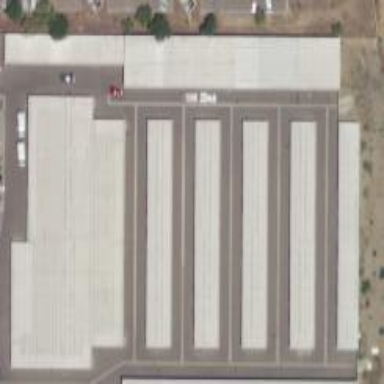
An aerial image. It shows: Self storage facility used for storage purposes.